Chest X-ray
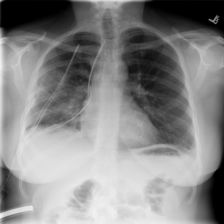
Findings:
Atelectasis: positive
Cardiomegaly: negative
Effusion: negative
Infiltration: negative
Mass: negative
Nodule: negative
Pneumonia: negative
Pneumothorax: negative
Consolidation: negative
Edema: negative
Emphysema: negative
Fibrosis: negative
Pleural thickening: negative
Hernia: negative